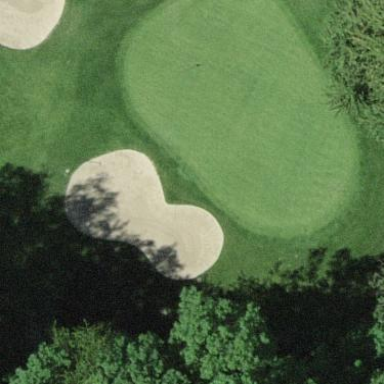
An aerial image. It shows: Sandy area is golf bunker.